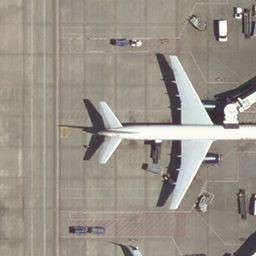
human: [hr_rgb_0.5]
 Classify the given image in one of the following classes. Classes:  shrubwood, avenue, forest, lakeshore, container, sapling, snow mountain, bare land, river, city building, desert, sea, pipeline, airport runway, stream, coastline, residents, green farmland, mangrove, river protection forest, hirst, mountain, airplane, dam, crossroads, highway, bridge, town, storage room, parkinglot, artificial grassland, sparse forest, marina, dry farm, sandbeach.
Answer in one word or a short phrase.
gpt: airplane